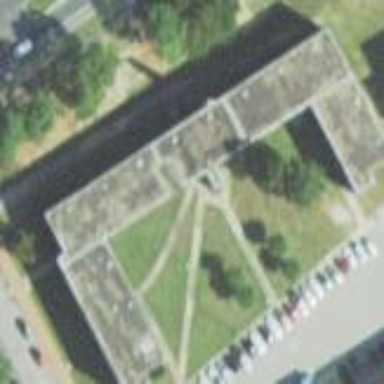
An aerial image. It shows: Dormitory building.